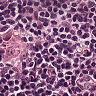
Metastatic tissue present: no